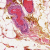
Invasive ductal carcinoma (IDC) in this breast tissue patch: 0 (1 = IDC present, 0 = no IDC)